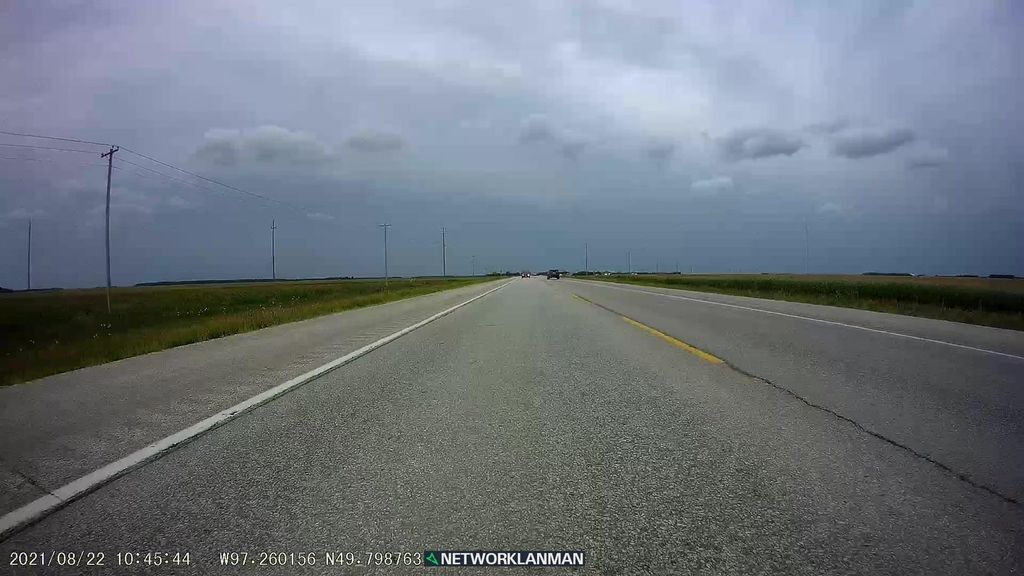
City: winnipeg